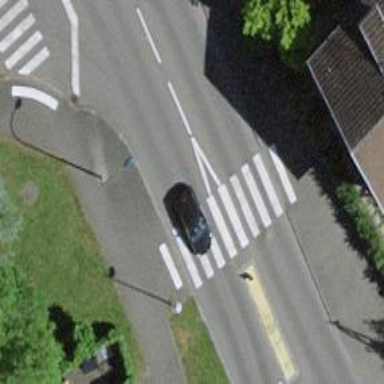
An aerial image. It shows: Zebra crossing on the road.